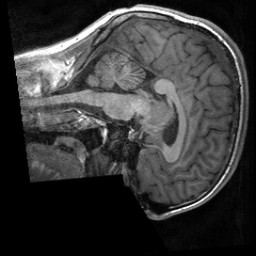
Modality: T1w
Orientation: sagittal
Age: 27
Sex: male
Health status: healthy
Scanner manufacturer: siemens
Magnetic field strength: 3 T
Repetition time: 2 s
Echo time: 0.00232 s